Question: I am trying to build a CommandBar that looks like this:
Desired CommandBar with SecondaryCommands that have icons

But I can't find a way to edit the default style of CommandOverflowPresenter in order to show SecondaryCommands like they are shown in Mail Windows 10 universal app, with icons on the left and text labels on the right.
The CommandOverflowPresenter doesn't have a Content property to build a control template around it and bind content elements to AppBarButton Icon and Label properties.
I found this <URL>, but it doesn't show the Style for the AppBarButton.
There was another question on Stack Overflow, and the conclusion is to build a custom CommandOverflowPresenter style. How do you do that?
Default CommandOverflowPresenter style:
'''
<!-- Default style for Windows.UI.Xaml.Controls.CommandBarOverflowPresenter -->
<Style TargetType="CommandBarOverflowPresenter">
<Setter Property="Background" Value="{ThemeResource SystemControlBackgroundChromeMediumLowBrush}" />
<Setter Property="BorderBrush" Value="{ThemeResource SystemControlForegroundChromeHighBrush}" />
<Setter Property="MaxWidth" Value="{ThemeResource CommandBarOverflowMaxWidth}"/>
<Setter Property="ScrollViewer.HorizontalScrollMode" Value="Disabled" />
<Setter Property="ScrollViewer.HorizontalScrollBarVisibility" Value="Disabled" />
<Setter Property="ScrollViewer.VerticalScrollMode" Value="Auto" />
<Setter Property="ScrollViewer.VerticalScrollBarVisibility" Value="Auto" />
<Setter Property="ScrollViewer.ZoomMode" Value="Disabled" />
<Setter Property="Template">
<Setter.Value>
<ControlTemplate TargetType="CommandBarOverflowPresenter">
<Grid x:Name="LayoutRoot" Background="{TemplateBinding Background}" Padding="{TemplateBinding Padding}"
BorderBrush="{TemplateBinding BorderBrush}" BorderThickness="1,1,1,1" >
<VisualStateManager.VisualStateGroups>
<VisualStateGroup x:Name="DisplayModeStates">
<VisualState x:Name="DisplayModeDefault" />
<VisualState x:Name="FullWidthOpenDown" >
<VisualState.Setters>
<Setter Target="LayoutRoot.BorderThickness" Value="0,0,0,1" />
</VisualState.Setters>
</VisualState>
<VisualState x:Name="FullWidthOpenUp" >
<VisualState.Setters>
<Setter Target="LayoutRoot.BorderThickness" Value="0,1,0,0" />
</VisualState.Setters>
</VisualState>
</VisualStateGroup>
</VisualStateManager.VisualStateGroups>
<ScrollViewer
HorizontalScrollMode="{TemplateBinding ScrollViewer.HorizontalScrollMode}"
HorizontalScrollBarVisibility="{TemplateBinding ScrollViewer.HorizontalScrollBarVisibility}"
VerticalScrollMode="{TemplateBinding ScrollViewer.VerticalScrollMode}"
VerticalScrollBarVisibility="{TemplateBinding ScrollViewer.VerticalScrollBarVisibility}"
ZoomMode="{TemplateBinding ScrollViewer.ZoomMode}"
AutomationProperties.AccessibilityView="Raw">
<ItemsPresenter x:Name="ItemsPresenter" Margin="0,7,0,7"/>
</ScrollViewer>
</Grid>
</ControlTemplate>
</Setter.Value>
</Setter>
</Style>
'''
This is what I tried.
CommandOverflowPresenter is an ItemsControl and I added a Setter for its ItemTemplate in CommandOverflowPresenter style, and let the Content template as it was in the default style.
When running, the secondary commands are displayed according to the default style, only text labels are displayed, but not the icons.
Perhaps the bindings are not set up properly in the ItemTemplate's DataTemplate?
'''
<CommandBar.CommandBarOverflowPresenterStyle>
<Style TargetType="CommandBarOverflowPresenter">
<Setter Property="Template">
<Setter.Value>
<ControlTemplate TargetType="CommandBarOverflowPresenter">
<Grid x:Name="LayoutRoot" Background="{TemplateBinding Background}" Padding="{TemplateBinding Padding}"
BorderBrush="{TemplateBinding BorderBrush}" BorderThickness="1,1,1,1" >
<!--<Grid.Resources>
<DataTemplate x:Key="SecondaryMenu">
<StackPanel Orientation="Horizontal">
<SymbolIcon Symbol="{TemplateBinding AppBarButton.Icon}"/>
<TextBlock Text="{TemplateBinding AppBarButton.Label}" />
</StackPanel>
</DataTemplate>
</Grid.Resources>-->
<VisualStateManager.VisualStateGroups>
<VisualStateGroup x:Name="DisplayModeStates">
<VisualState x:Name="DisplayModeDefault" />
<VisualState x:Name="FullWidthOpenDown" >
<VisualState.Setters>
<Setter Target="LayoutRoot.BorderThickness" Value="0,0,0,1" />
</VisualState.Setters>
</VisualState>
<VisualState x:Name="FullWidthOpenUp" >
<VisualState.Setters>
<Setter Target="LayoutRoot.BorderThickness" Value="0,1,0,0" />
</VisualState.Setters>
</VisualState>
</VisualStateGroup>
</VisualStateManager.VisualStateGroups>
<ScrollViewer
HorizontalScrollMode="{TemplateBinding ScrollViewer.HorizontalScrollMode}"
HorizontalScrollBarVisibility="{TemplateBinding ScrollViewer.HorizontalScrollBarVisibility}"
VerticalScrollMode="{TemplateBinding ScrollViewer.VerticalScrollMode}"
VerticalScrollBarVisibility="{TemplateBinding ScrollViewer.VerticalScrollBarVisibility}"
ZoomMode="{TemplateBinding ScrollViewer.ZoomMode}"
AutomationProperties.AccessibilityView="Raw">
<ItemsPresenter x:Name="ItemsPresenter" Margin="0,7,0,7">
</ItemsPresenter>
</ScrollViewer>
</Grid>
</ControlTemplate>
</Setter.Value>
</Setter>
<Setter Property="ItemTemplate">
<Setter.Value>
<DataTemplate x:DataType="AppBarButton">
<StackPanel Orientation="Horizontal">
<SymbolIcon Symbol="{Binding Icon}" />
<TextBlock Text="{Binding Label}" />
</StackPanel>
</DataTemplate>
</Setter.Value>
</Setter>
</Style>
</CommandBar.CommandBarOverflowPresenterStyle>
'''
I also tried to add a StackPanel inside the AppBarButton tags with a SymbolIcon and a Textblock, but that didn't work either.
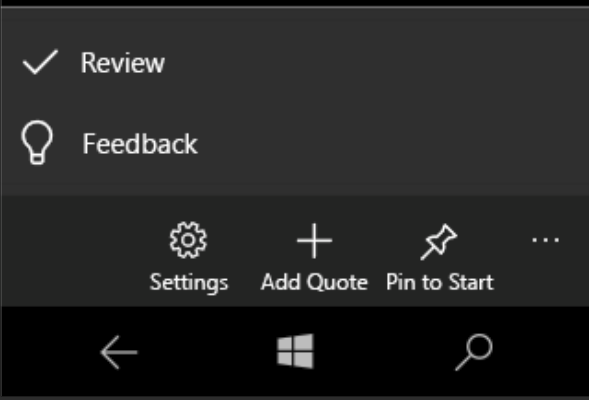
Answer: We can edit the default style and template of 'AppBarButton'to achieve this. And I think there is no need to build a custom 'CommandOverflowPresenter' style.
Microsoft has provided XAML code for the default template, we can find at <URL>. We can copy this style to 'Page.Resources' and give this style a key like 'x:Key="MyAppBarButtonStyle"'.
By default, the icon and text are placed vertically in the "ContentRoot" 'StackPanel'. We can change it like following to put them Horizontally.
'''
<StackPanel x:Name="ContentRoot" MinHeight="{ThemeResource AppBarThemeCompactHeight}" Orientation="Horizontal">
<ContentPresenter x:Name="Content"
Margin="12,0,0,0"
HorizontalAlignment="Stretch"
VerticalAlignment="Center"
AutomationProperties.AccessibilityView="Raw"
Content="{TemplateBinding Icon}"
Foreground="{TemplateBinding Foreground}" />
<TextBlock x:Name="TextLabel"
Margin="12,0,12,0"
VerticalAlignment="Center"
FontFamily="{TemplateBinding FontFamily}"
FontSize="15"
Foreground="{TemplateBinding Foreground}"
Text="{TemplateBinding Label}"
TextAlignment="Center"
TextWrapping="Wrap" />
</StackPanel>
'''
After this, we need to change the "Overflow" 'VisualState' like the article you mentioned to make sure the icon can be shown in secondary menu.
'''
<VisualState x:Name="Overflow">
<Storyboard>
<ObjectAnimationUsingKeyFrames Storyboard.TargetName="ContentRoot" Storyboard.TargetProperty="Visibility">
<DiscreteObjectKeyFrame KeyTime="0" Value="Visible" />
</ObjectAnimationUsingKeyFrames>
<ObjectAnimationUsingKeyFrames Storyboard.TargetName="OverflowTextLabel" Storyboard.TargetProperty="Visibility">
<DiscreteObjectKeyFrame KeyTime="0" Value="Collapsed" />
</ObjectAnimationUsingKeyFrames>
</Storyboard>
</VisualState>
'''
Besides these, we may also need to change the 'HorizontalAlignment' and 'Width' property of 'AppBarButton' like following so that the 'StackPanel' can take full width of 'CommandOverflowPresenter'.
'''
<Setter Property="HorizontalAlignment" Value="Stretch" />
<Setter Property="Width" Value="Auto" />
'''
Finally, we can use this style in 'SecondaryCommands'.
'''
<CommandBar.SecondaryCommands>
<AppBarButton Style="{StaticResource MyAppBarButtonStyle}"
Click="AppBarButton_Click"
Icon="Like"
Label="Like" />
<AppBarButton Style="{StaticResource MyAppBarButtonStyle}"
Click="AppBarButton_Click"
Icon="Dislike"
Label="Dislike" />
</CommandBar.SecondaryCommands>
'''
The complete style might like:
'''
<Style x:Key="MyAppBarButtonStyle" TargetType="AppBarButton">
<Setter Property="HorizontalAlignment" Value="Stretch" />
<Setter Property="Width" Value="Auto" />
<Setter Property="Template">
<Setter.Value>
<ControlTemplate TargetType="AppBarButton">
<Grid x:Name="Root"
MinWidth="{TemplateBinding MinWidth}"
MaxWidth="{TemplateBinding MaxWidth}"
Background="{TemplateBinding Background}">
<VisualStateManager.VisualStateGroups>
<VisualStateGroup x:Name="ApplicationViewStates">
<VisualState x:Name="FullSize" />
<VisualState x:Name="Compact">
<Storyboard>
<ObjectAnimationUsingKeyFrames Storyboard.TargetName="TextLabel" Storyboard.TargetProperty="Visibility">
<DiscreteObjectKeyFrame KeyTime="0" Value="Collapsed" />
</ObjectAnimationUsingKeyFrames>
</Storyboard>
</VisualState>
<VisualState x:Name="Overflow">
<Storyboard>
<ObjectAnimationUsingKeyFrames Storyboard.TargetName="ContentRoot" Storyboard.TargetProperty="Visibility">
<DiscreteObjectKeyFrame KeyTime="0" Value="Visible" />
</ObjectAnimationUsingKeyFrames>
<ObjectAnimationUsingKeyFrames Storyboard.TargetName="OverflowTextLabel" Storyboard.TargetProperty="Visibility">
<DiscreteObjectKeyFrame KeyTime="0" Value="Collapsed" />
</ObjectAnimationUsingKeyFrames>
</Storyboard>
</VisualState>
<VisualState x:Name="OverflowWithToggleButtons">
<Storyboard>
<ObjectAnimationUsingKeyFrames Storyboard.TargetName="ContentRoot" Storyboard.TargetProperty="Visibility">
<DiscreteObjectKeyFrame KeyTime="0" Value="Collapsed" />
</ObjectAnimationUsingKeyFrames>
<ObjectAnimationUsingKeyFrames Storyboard.TargetName="OverflowTextLabel" Storyboard.TargetProperty="Visibility">
<DiscreteObjectKeyFrame KeyTime="0" Value="Visible" />
</ObjectAnimationUsingKeyFrames>
<ObjectAnimationUsingKeyFrames Storyboard.TargetName="OverflowTextLabel" Storyboard.TargetProperty="Margin">
<DiscreteObjectKeyFrame KeyTime="0" Value="38,0,12,0" />
</ObjectAnimationUsingKeyFrames>
</Storyboard>
</VisualState>
</VisualStateGroup>
<VisualStateGroup x:Name="CommonStates">
<VisualState x:Name="Normal">
<Storyboard>
<PointerUpThemeAnimation Storyboard.TargetName="OverflowTextLabel" />
</Storyboard>
</VisualState>
<VisualState x:Name="PointerOver">
<Storyboard>
<ObjectAnimationUsingKeyFrames Storyboard.TargetName="Root" Storyboard.TargetProperty="Background">
<DiscreteObjectKeyFrame KeyTime="0" Value="{ThemeResource SystemControlHighlightListLowBrush}" />
</ObjectAnimationUsingKeyFrames>
<ObjectAnimationUsingKeyFrames Storyboard.TargetName="Content" Storyboard.TargetProperty="Foreground">
<DiscreteObjectKeyFrame KeyTime="0" Value="{ThemeResource SystemControlHighlightAltBaseHighBrush}" />
</ObjectAnimationUsingKeyFrames>
<ObjectAnimationUsingKeyFrames Storyboard.TargetName="TextLabel" Storyboard.TargetProperty="Foreground">
<DiscreteObjectKeyFrame KeyTime="0" Value="{ThemeResource SystemControlHighlightAltBaseHighBrush}" />
</ObjectAnimationUsingKeyFrames>
<ObjectAnimationUsingKeyFrames Storyboard.TargetName="OverflowTextLabel" Storyboard.TargetProperty="Foreground">
<DiscreteObjectKeyFrame KeyTime="0" Value="{ThemeResource SystemControlHighlightAltBaseHighBrush}" />
</ObjectAnimationUsingKeyFrames>
<PointerUpThemeAnimation Storyboard.TargetName="OverflowTextLabel" />
</Storyboard>
</VisualState>
<VisualState x:Name="Pressed">
<Storyboard>
<ObjectAnimationUsingKeyFrames Storyboard.TargetName="Root" Storyboard.TargetProperty="Background">
<DiscreteObjectKeyFrame KeyTime="0" Value="{ThemeResource SystemControlHighlightListMediumBrush}" />
</ObjectAnimationUsingKeyFrames>
<ObjectAnimationUsingKeyFrames Storyboard.TargetName="Content" Storyboard.TargetProperty="Foreground">
<DiscreteObjectKeyFrame KeyTime="0" Value="{ThemeResource SystemControlHighlightAltBaseHighBrush}" />
</ObjectAnimationUsingKeyFrames>
<ObjectAnimationUsingKeyFrames Storyboard.TargetName="TextLabel" Storyboard.TargetProperty="Foreground">
<DiscreteObjectKeyFrame KeyTime="0" Value="{ThemeResource SystemControlHighlightAltBaseHighBrush}" />
</ObjectAnimationUsingKeyFrames>
<ObjectAnimationUsingKeyFrames Storyboard.TargetName="OverflowTextLabel" Storyboard.TargetProperty="Foreground">
<DiscreteObjectKeyFrame KeyTime="0" Value="{ThemeResource SystemControlHighlightAltBaseHighBrush}" />
</ObjectAnimationUsingKeyFrames>
<PointerDownThemeAnimation Storyboard.TargetName="OverflowTextLabel" />
</Storyboard>
</VisualState>
<VisualState x:Name="Disabled">
<Storyboard>
<ObjectAnimationUsingKeyFrames Storyboard.TargetName="Content" Storyboard.TargetProperty="Foreground">
<DiscreteObjectKeyFrame KeyTime="0" Value="{ThemeResource SystemControlDisabledBaseMediumLowBrush}" />
</ObjectAnimationUsingKeyFrames>
<ObjectAnimationUsingKeyFrames Storyboard.TargetName="TextLabel" Storyboard.TargetProperty="Foreground">
<DiscreteObjectKeyFrame KeyTime="0" Value="{ThemeResource SystemControlDisabledBaseMediumLowBrush}" />
</ObjectAnimationUsingKeyFrames>
<ObjectAnimationUsingKeyFrames Storyboard.TargetName="OverflowTextLabel" Storyboard.TargetProperty="Foreground">
<DiscreteObjectKeyFrame KeyTime="0" Value="{ThemeResource SystemControlDisabledBaseMediumLowBrush}" />
</ObjectAnimationUsingKeyFrames>
</Storyboard>
</VisualState>
</VisualStateGroup>
<VisualStateGroup x:Name="InputModeStates">
<VisualState x:Name="InputModeDefault" />
<VisualState x:Name="TouchInputMode">
<VisualState.Setters>
<Setter Target="OverflowTextLabel.Padding" Value="0,11,0,13" />
</VisualState.Setters>
</VisualState>
</VisualStateGroup>
</VisualStateManager.VisualStateGroups>
<StackPanel x:Name="ContentRoot" MinHeight="{ThemeResource AppBarThemeCompactHeight}" Orientation="Horizontal">
<ContentPresenter x:Name="Content"
Margin="12,0,0,0"
HorizontalAlignment="Stretch"
VerticalAlignment="Center"
AutomationProperties.AccessibilityView="Raw"
Content="{TemplateBinding Icon}"
Foreground="{TemplateBinding Foreground}" />
<TextBlock x:Name="TextLabel"
Margin="12,0,12,0"
VerticalAlignment="Center"
FontFamily="{TemplateBinding FontFamily}"
FontSize="15"
Foreground="{TemplateBinding Foreground}"
Text="{TemplateBinding Label}"
TextAlignment="Center"
TextWrapping="Wrap" />
</StackPanel>
<TextBlock x:Name="OverflowTextLabel"
Margin="12,0,12,0"
HorizontalAlignment="Stretch"
VerticalAlignment="Center"
FontFamily="{TemplateBinding FontFamily}"
FontSize="15"
Foreground="{TemplateBinding Foreground}"
Padding="0,5,0,7"
Text="{TemplateBinding Label}"
TextAlignment="Left"
TextTrimming="Clip"
TextWrapping="NoWrap"
Visibility="Collapsed" />
</Grid>
</ControlTemplate>
</Setter.Value>
</Setter>
</Style>
'''